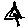
Label: triangle